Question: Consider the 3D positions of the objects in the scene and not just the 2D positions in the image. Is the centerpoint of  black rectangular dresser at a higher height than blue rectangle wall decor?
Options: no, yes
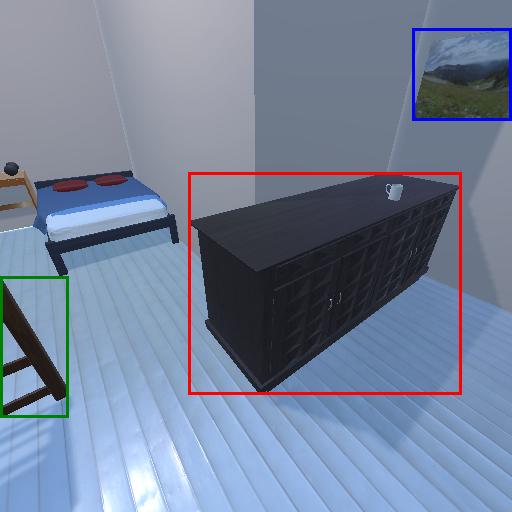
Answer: no